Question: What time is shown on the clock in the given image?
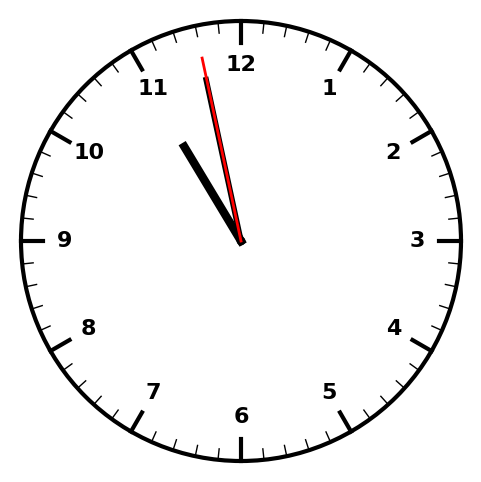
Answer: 10:57:58